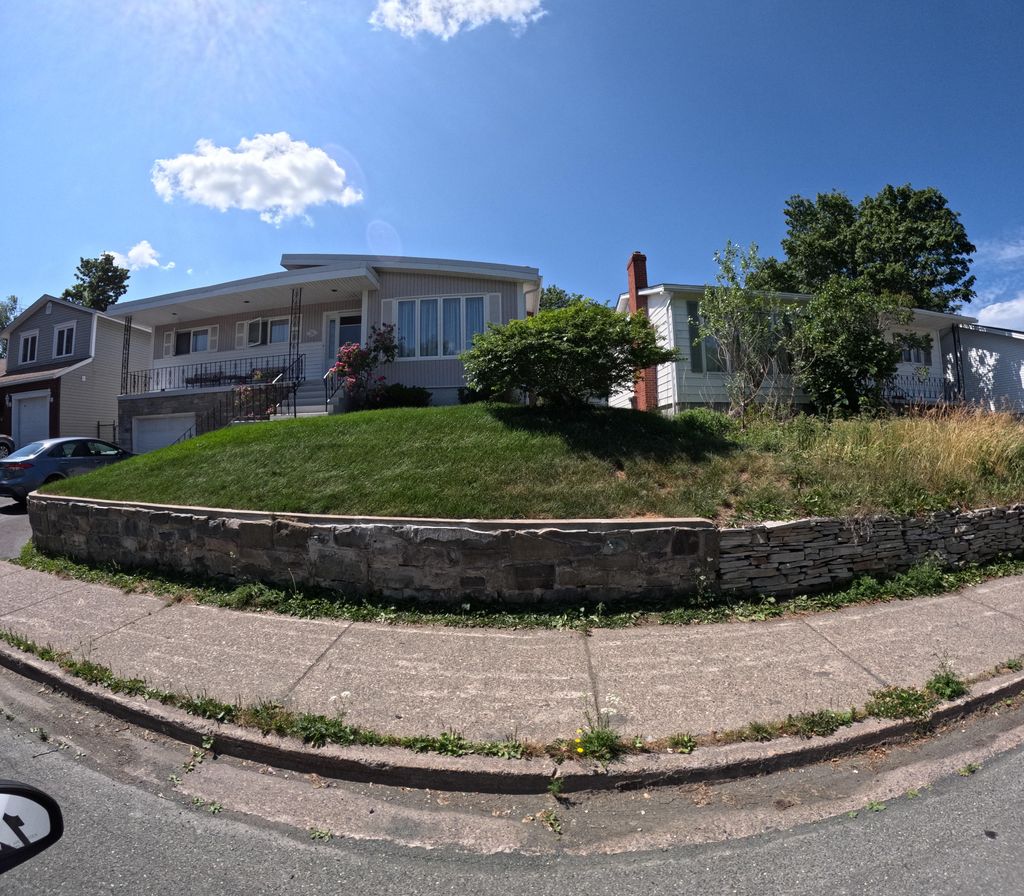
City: st_johns